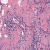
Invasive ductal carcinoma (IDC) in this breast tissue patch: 0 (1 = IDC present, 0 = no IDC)